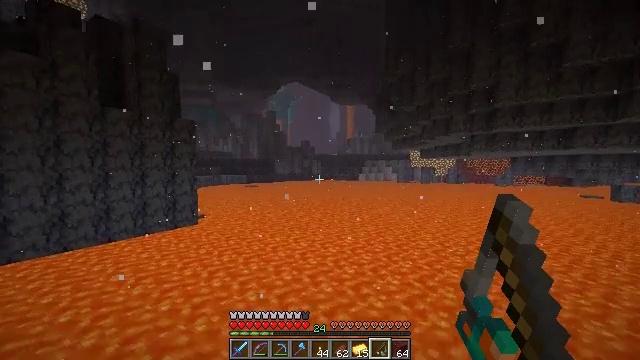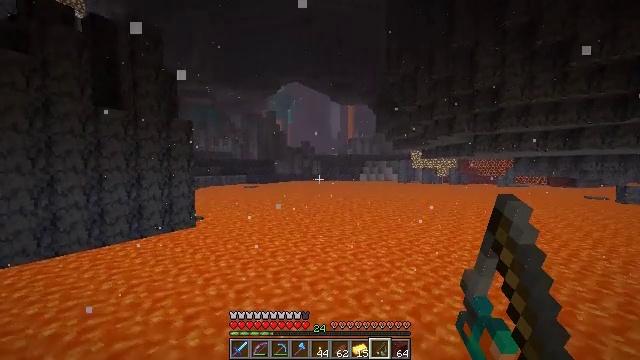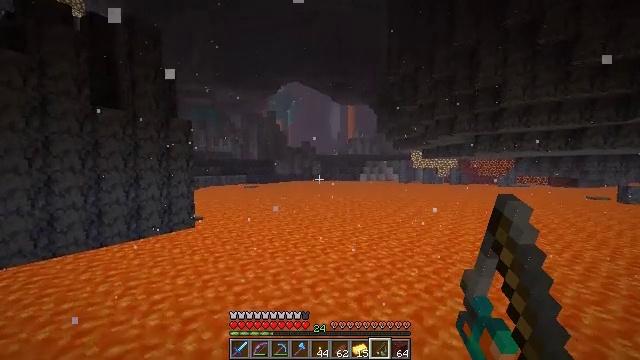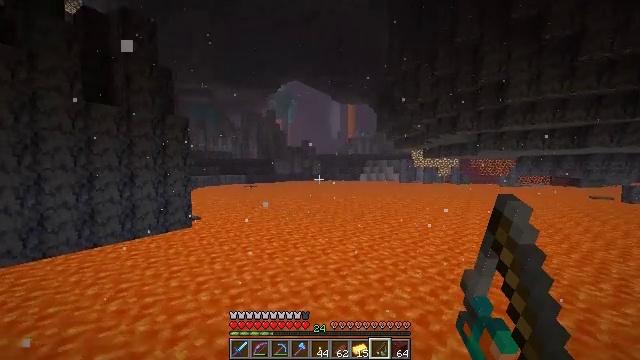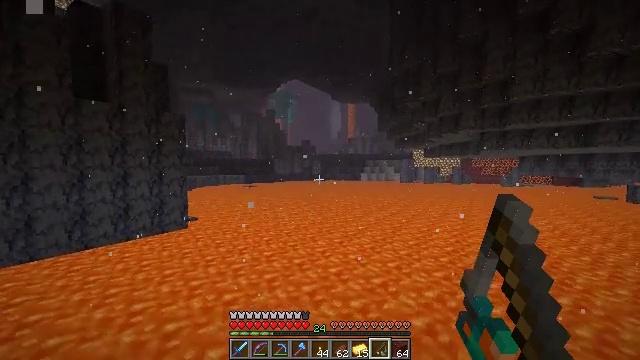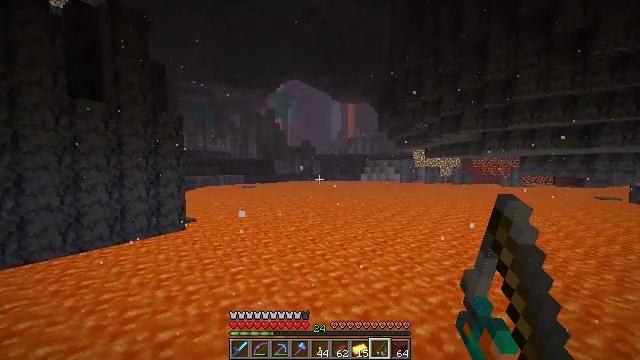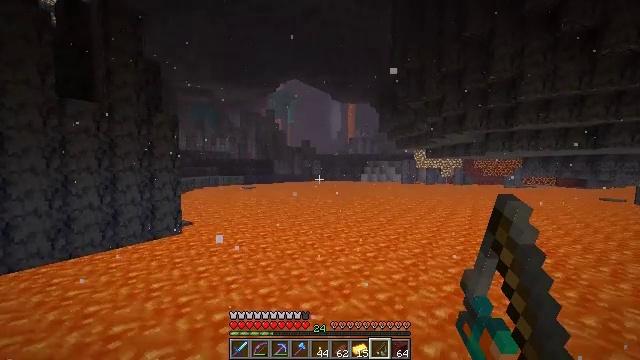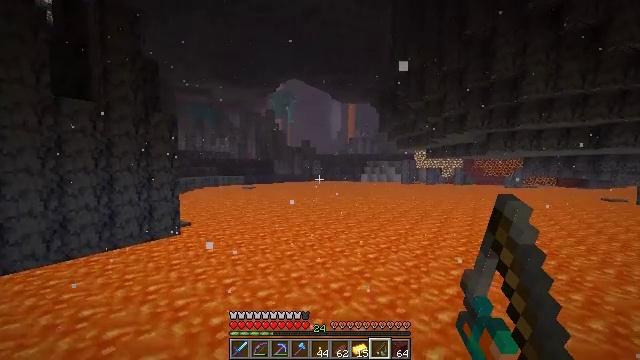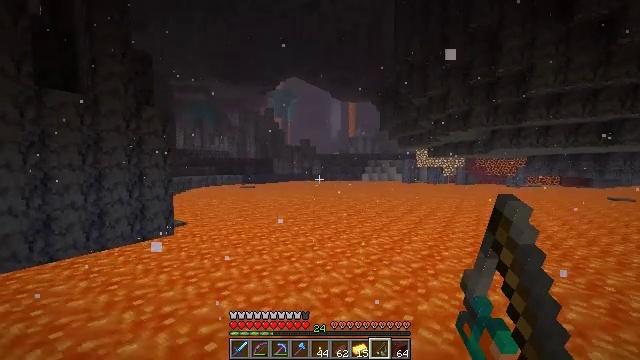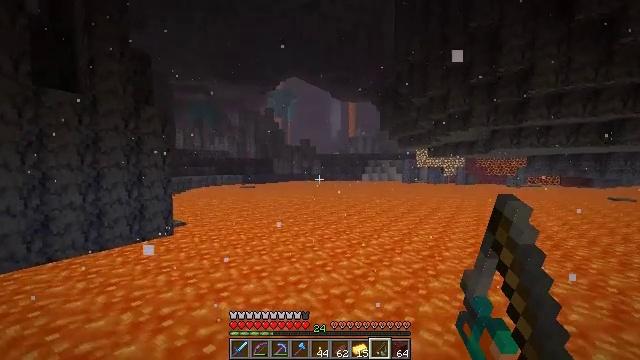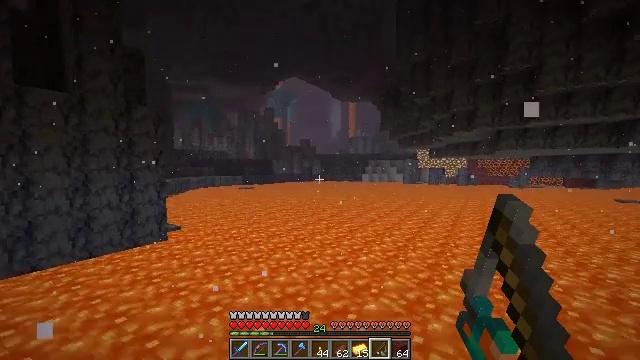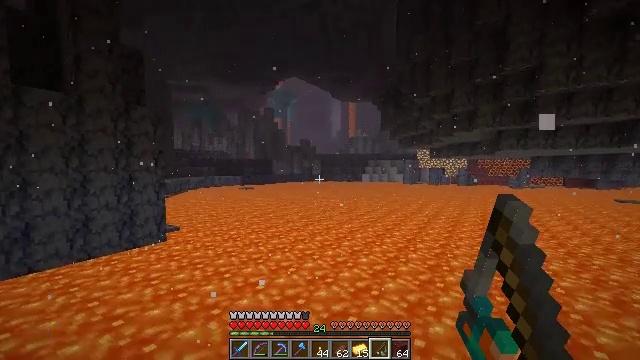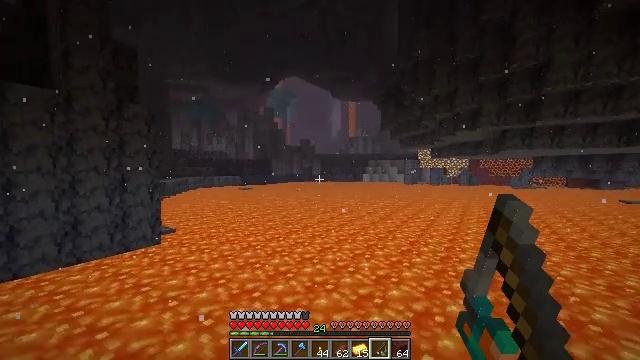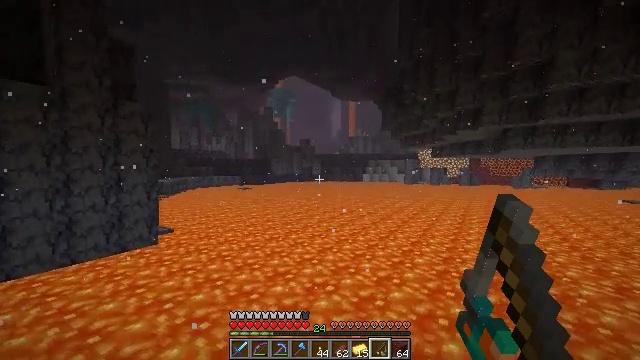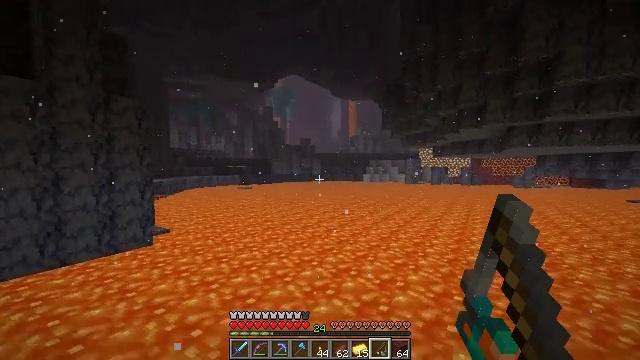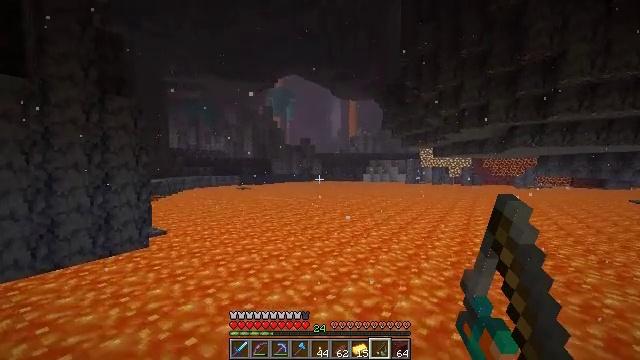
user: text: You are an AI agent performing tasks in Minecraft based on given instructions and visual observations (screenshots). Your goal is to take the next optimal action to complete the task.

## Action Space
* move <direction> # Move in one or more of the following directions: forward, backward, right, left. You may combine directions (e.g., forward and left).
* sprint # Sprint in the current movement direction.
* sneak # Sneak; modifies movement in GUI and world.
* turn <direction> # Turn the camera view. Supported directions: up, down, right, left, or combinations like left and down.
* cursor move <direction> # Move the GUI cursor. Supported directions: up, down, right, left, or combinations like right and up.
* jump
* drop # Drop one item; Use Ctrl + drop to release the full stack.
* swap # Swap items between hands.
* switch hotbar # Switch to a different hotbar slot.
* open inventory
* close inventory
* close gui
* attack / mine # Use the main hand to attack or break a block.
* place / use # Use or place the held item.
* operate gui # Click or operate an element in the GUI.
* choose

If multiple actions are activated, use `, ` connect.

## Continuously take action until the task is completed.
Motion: motion action
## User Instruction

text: Collect glowstone blocks for lighting.
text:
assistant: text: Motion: no_op
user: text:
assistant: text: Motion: no_op
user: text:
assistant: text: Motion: no_op
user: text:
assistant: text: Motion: no_op
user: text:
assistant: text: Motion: no_op
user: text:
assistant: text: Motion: no_op
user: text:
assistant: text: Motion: no_op
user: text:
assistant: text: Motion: no_op
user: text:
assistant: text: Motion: no_op
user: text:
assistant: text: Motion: no_op
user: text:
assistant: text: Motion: no_op
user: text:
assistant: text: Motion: no_op
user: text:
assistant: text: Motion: no_op
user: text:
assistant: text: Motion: no_op
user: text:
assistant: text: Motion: no_op
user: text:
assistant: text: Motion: no_op
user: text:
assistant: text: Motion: no_op
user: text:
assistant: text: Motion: no_op
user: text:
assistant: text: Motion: no_op
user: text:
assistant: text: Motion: no_op
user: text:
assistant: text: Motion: no_op
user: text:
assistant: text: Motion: no_op
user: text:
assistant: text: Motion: turn left
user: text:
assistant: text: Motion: turn left
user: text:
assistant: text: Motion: no_op
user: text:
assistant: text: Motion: no_op
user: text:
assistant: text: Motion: no_op
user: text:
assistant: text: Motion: no_op
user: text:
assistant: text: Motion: no_op
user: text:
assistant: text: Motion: no_op